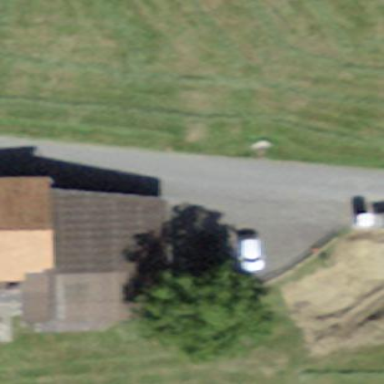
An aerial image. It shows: Barn.